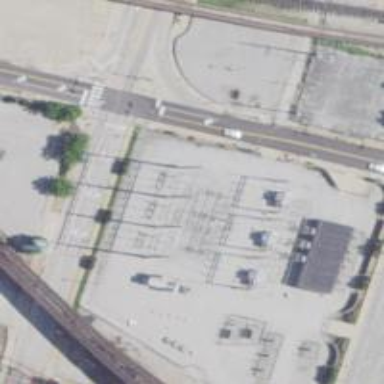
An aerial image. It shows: Power substation.